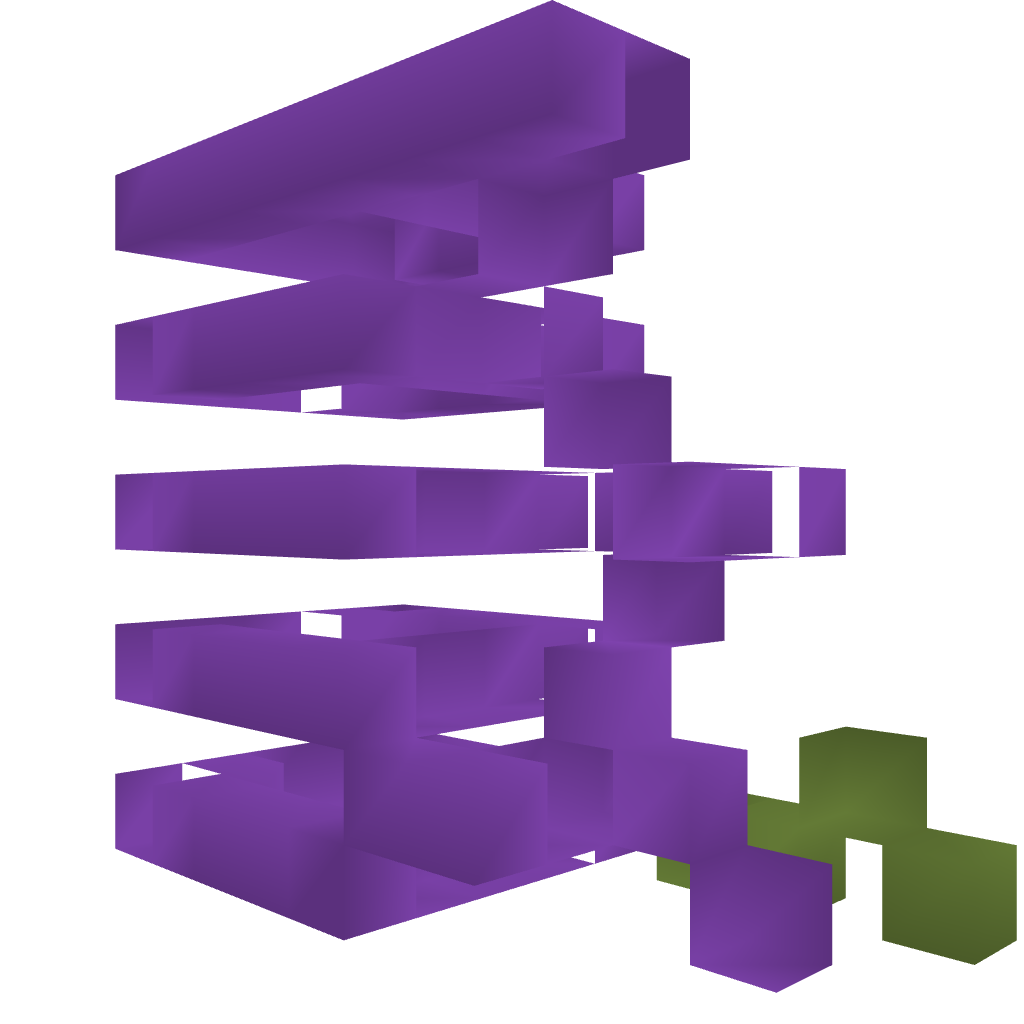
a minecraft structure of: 300 block player cannon bad low quality